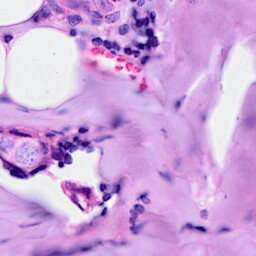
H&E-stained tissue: Breast